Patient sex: M
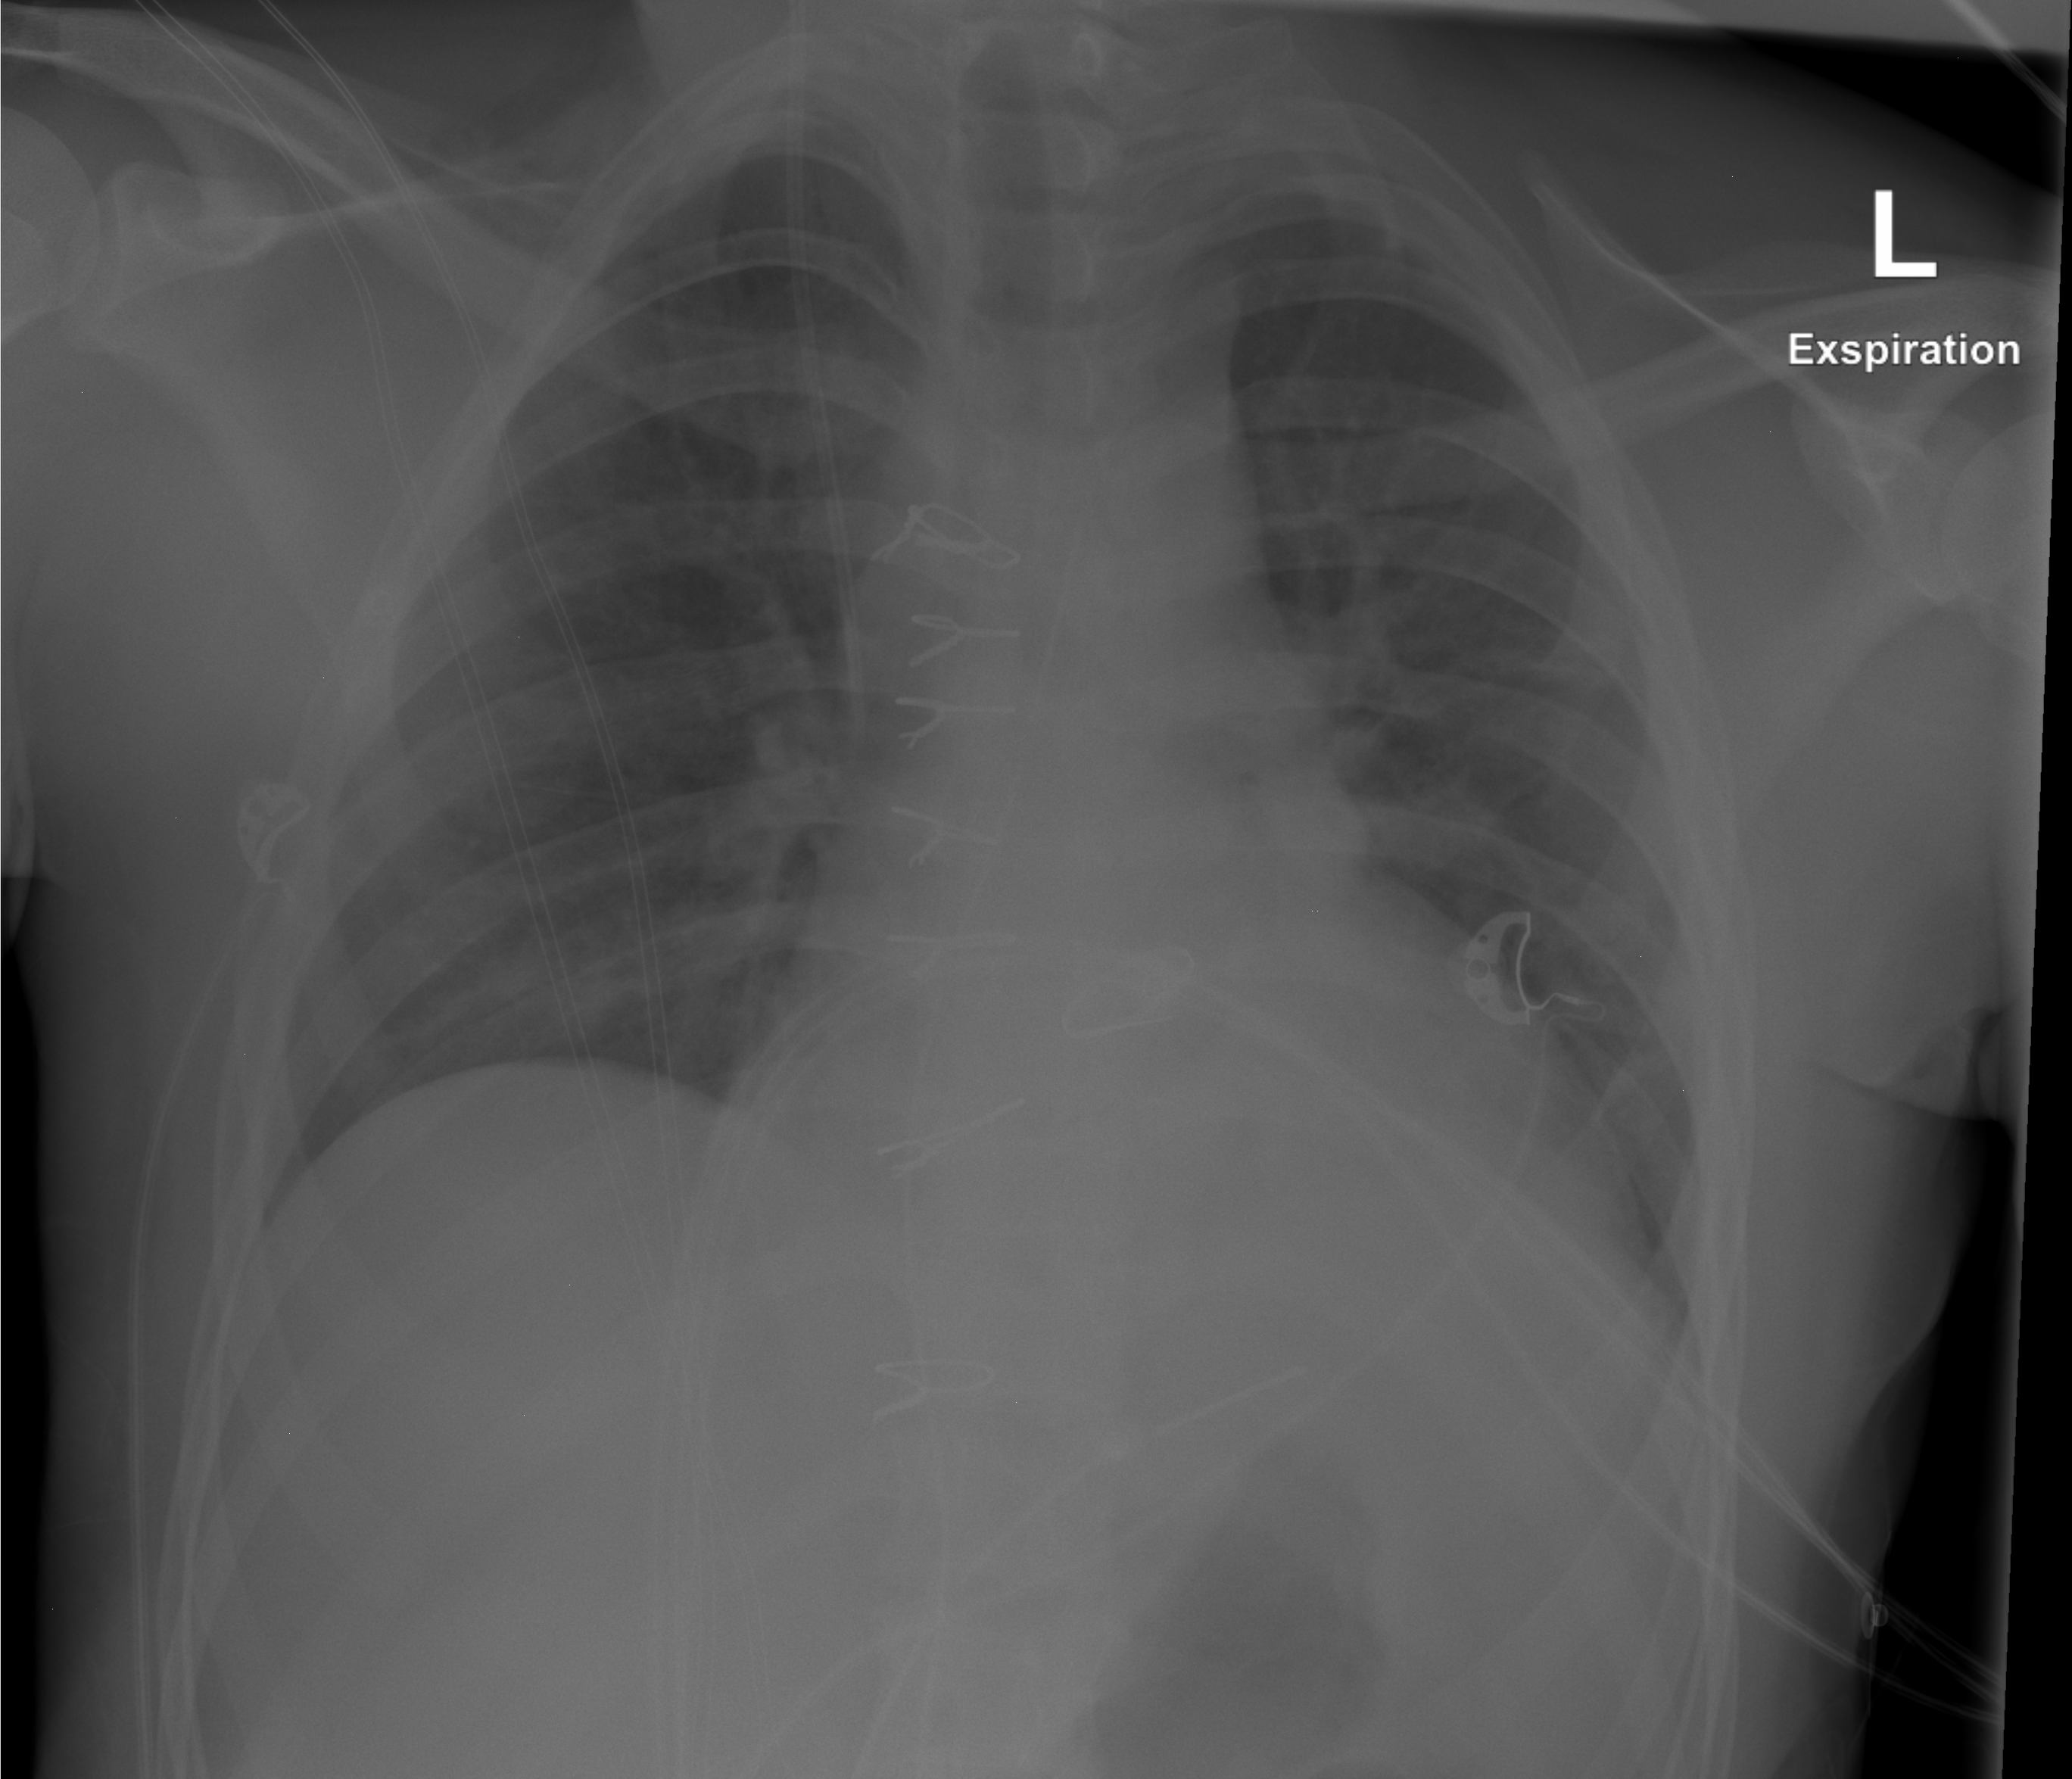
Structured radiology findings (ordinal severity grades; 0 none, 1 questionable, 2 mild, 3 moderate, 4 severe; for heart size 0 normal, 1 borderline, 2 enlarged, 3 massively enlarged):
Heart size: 0
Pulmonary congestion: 2
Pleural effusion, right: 0
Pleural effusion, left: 0
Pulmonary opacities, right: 0
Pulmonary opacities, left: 0
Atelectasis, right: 0
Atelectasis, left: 2